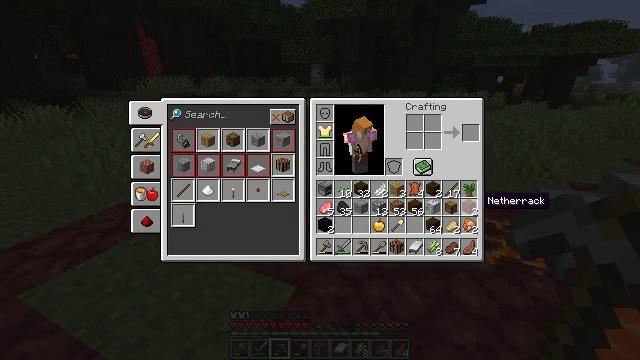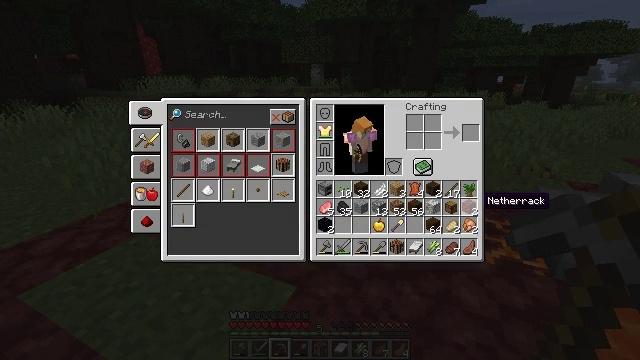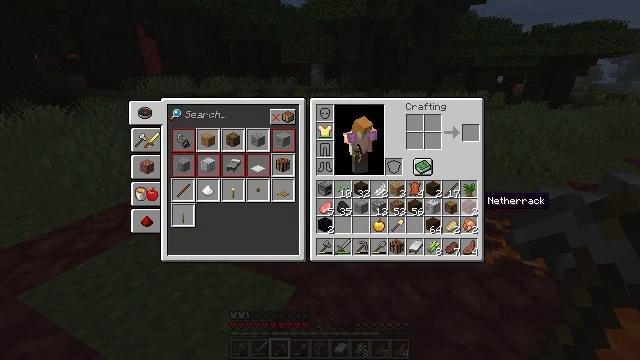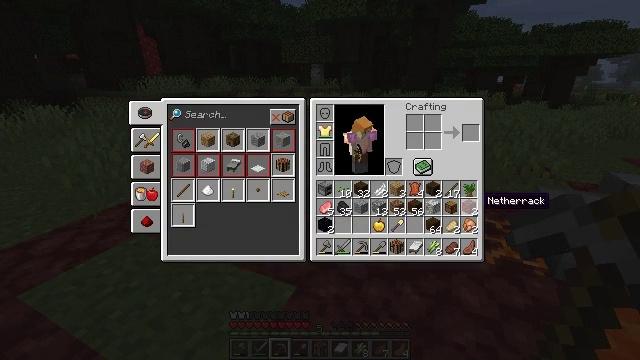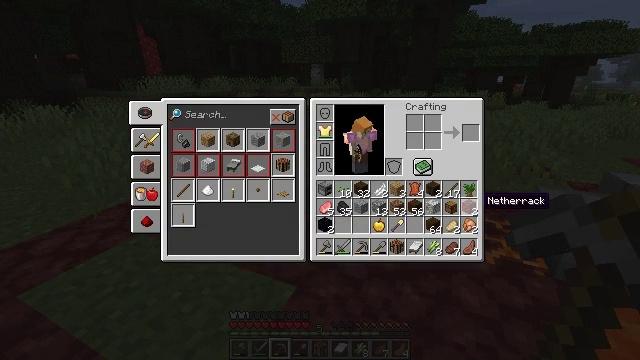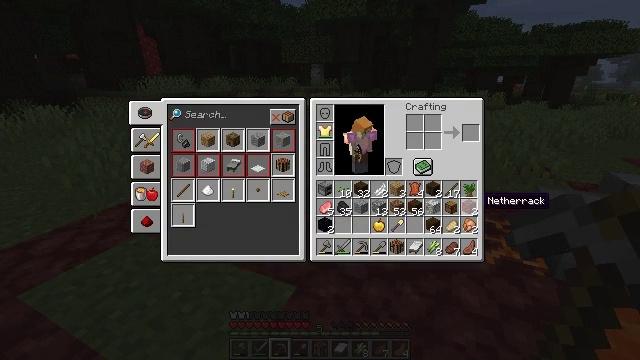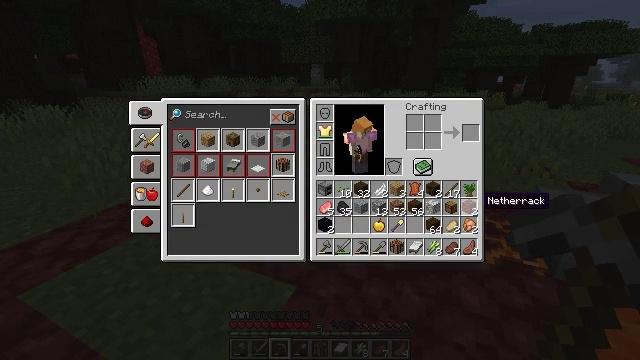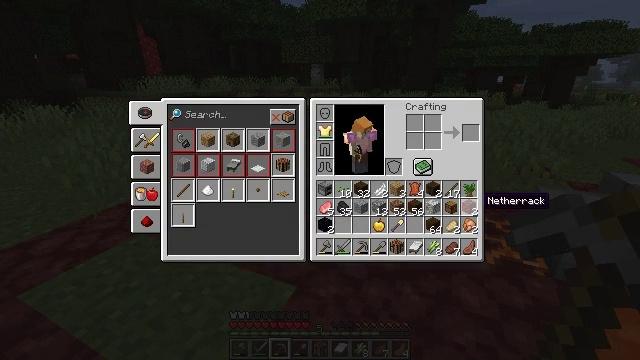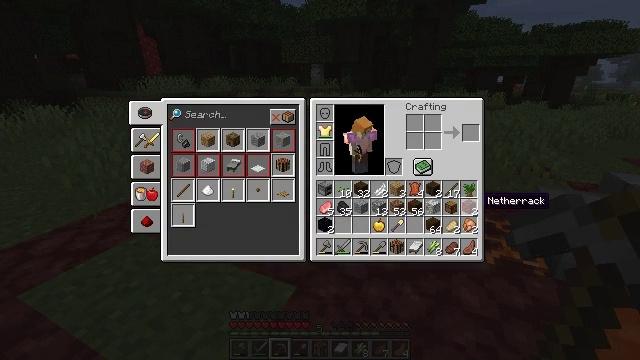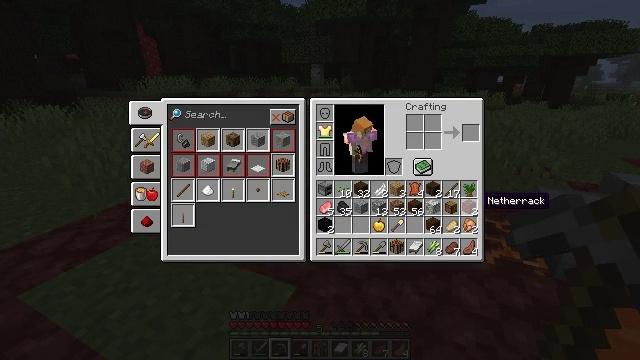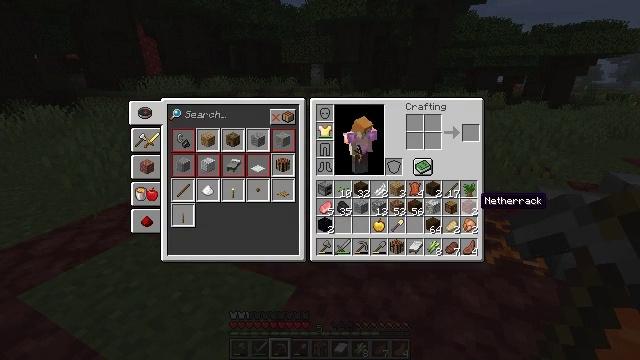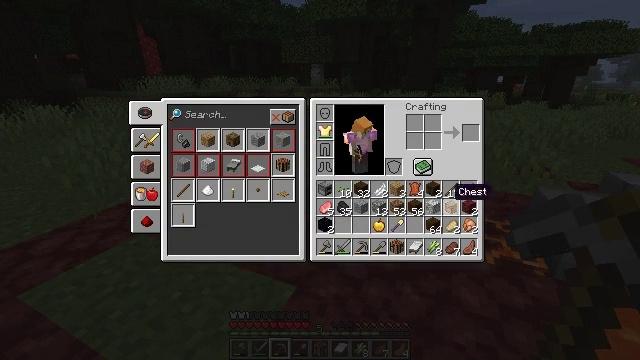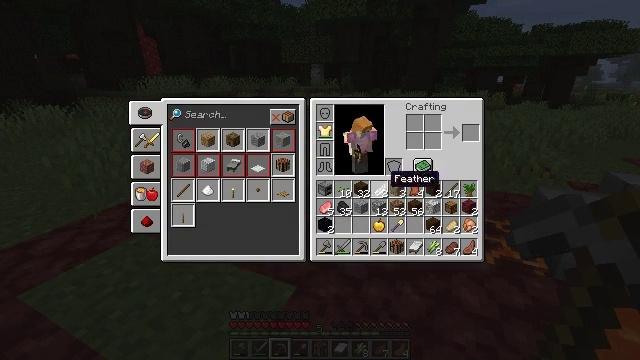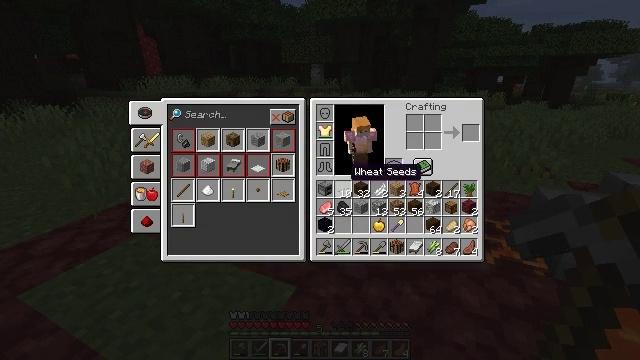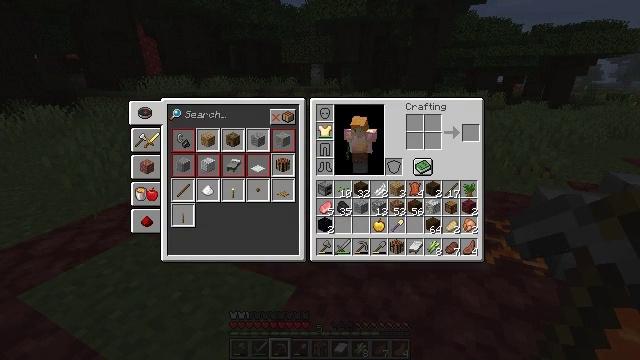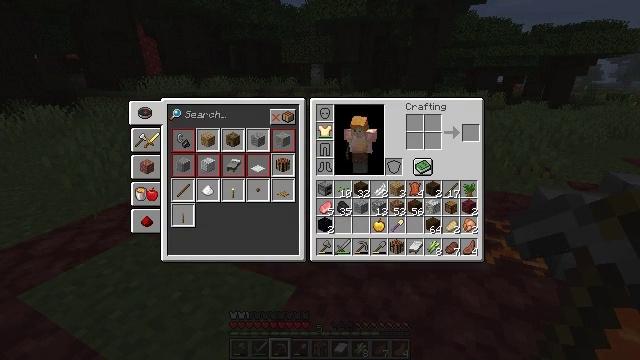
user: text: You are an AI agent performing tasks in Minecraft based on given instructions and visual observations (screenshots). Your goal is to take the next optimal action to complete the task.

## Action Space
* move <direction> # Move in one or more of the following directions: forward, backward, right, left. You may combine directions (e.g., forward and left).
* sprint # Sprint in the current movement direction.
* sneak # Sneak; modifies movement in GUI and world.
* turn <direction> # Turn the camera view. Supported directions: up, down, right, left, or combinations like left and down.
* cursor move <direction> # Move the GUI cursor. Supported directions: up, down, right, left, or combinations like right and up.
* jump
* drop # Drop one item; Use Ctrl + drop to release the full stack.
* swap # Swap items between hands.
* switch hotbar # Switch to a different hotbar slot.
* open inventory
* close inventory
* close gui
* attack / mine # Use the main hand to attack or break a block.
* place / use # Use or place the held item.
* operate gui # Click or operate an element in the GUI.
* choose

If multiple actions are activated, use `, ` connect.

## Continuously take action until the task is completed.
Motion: motion action
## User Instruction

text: Collect tall grass by breaking it.
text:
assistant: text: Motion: no_op
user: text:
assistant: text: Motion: no_op
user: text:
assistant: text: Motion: no_op
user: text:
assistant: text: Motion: no_op
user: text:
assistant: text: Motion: no_op
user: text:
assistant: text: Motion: no_op
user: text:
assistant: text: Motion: no_op
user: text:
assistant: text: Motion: no_op
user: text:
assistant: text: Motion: no_op
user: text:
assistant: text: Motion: no_op
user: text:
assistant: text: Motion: cursor move left and up
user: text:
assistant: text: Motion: cursor move left and up
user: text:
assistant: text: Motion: cursor move left
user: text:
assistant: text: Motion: no_op
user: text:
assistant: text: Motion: no_op
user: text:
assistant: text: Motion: cursor move left and up
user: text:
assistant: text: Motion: cursor move left and up
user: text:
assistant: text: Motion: no_op
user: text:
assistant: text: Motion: no_op
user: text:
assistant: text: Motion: cursor move right
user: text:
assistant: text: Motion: cursor move right
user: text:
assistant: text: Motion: cursor move right
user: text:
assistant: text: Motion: no_op
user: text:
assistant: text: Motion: no_op
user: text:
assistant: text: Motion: cursor move left
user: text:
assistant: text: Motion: cursor move left
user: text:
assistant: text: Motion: cursor move left
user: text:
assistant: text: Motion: no_op
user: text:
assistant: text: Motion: no_op
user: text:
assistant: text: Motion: no_op